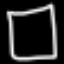
Label: square